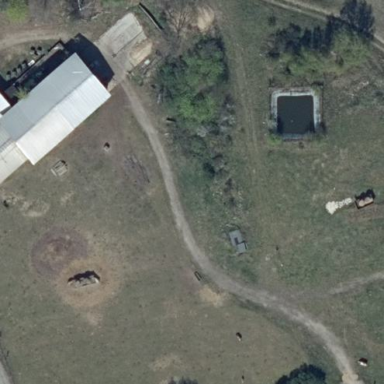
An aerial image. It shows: Farmyard area.